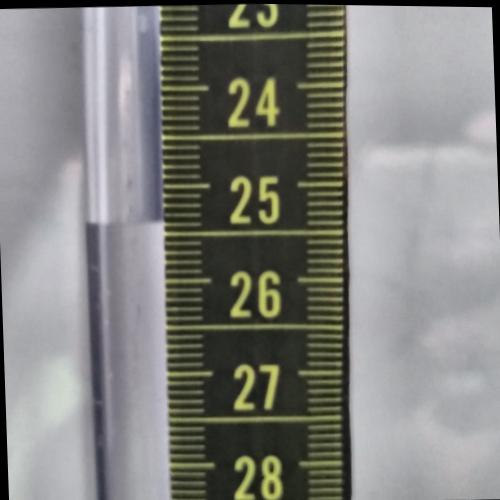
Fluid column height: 25.4 cm